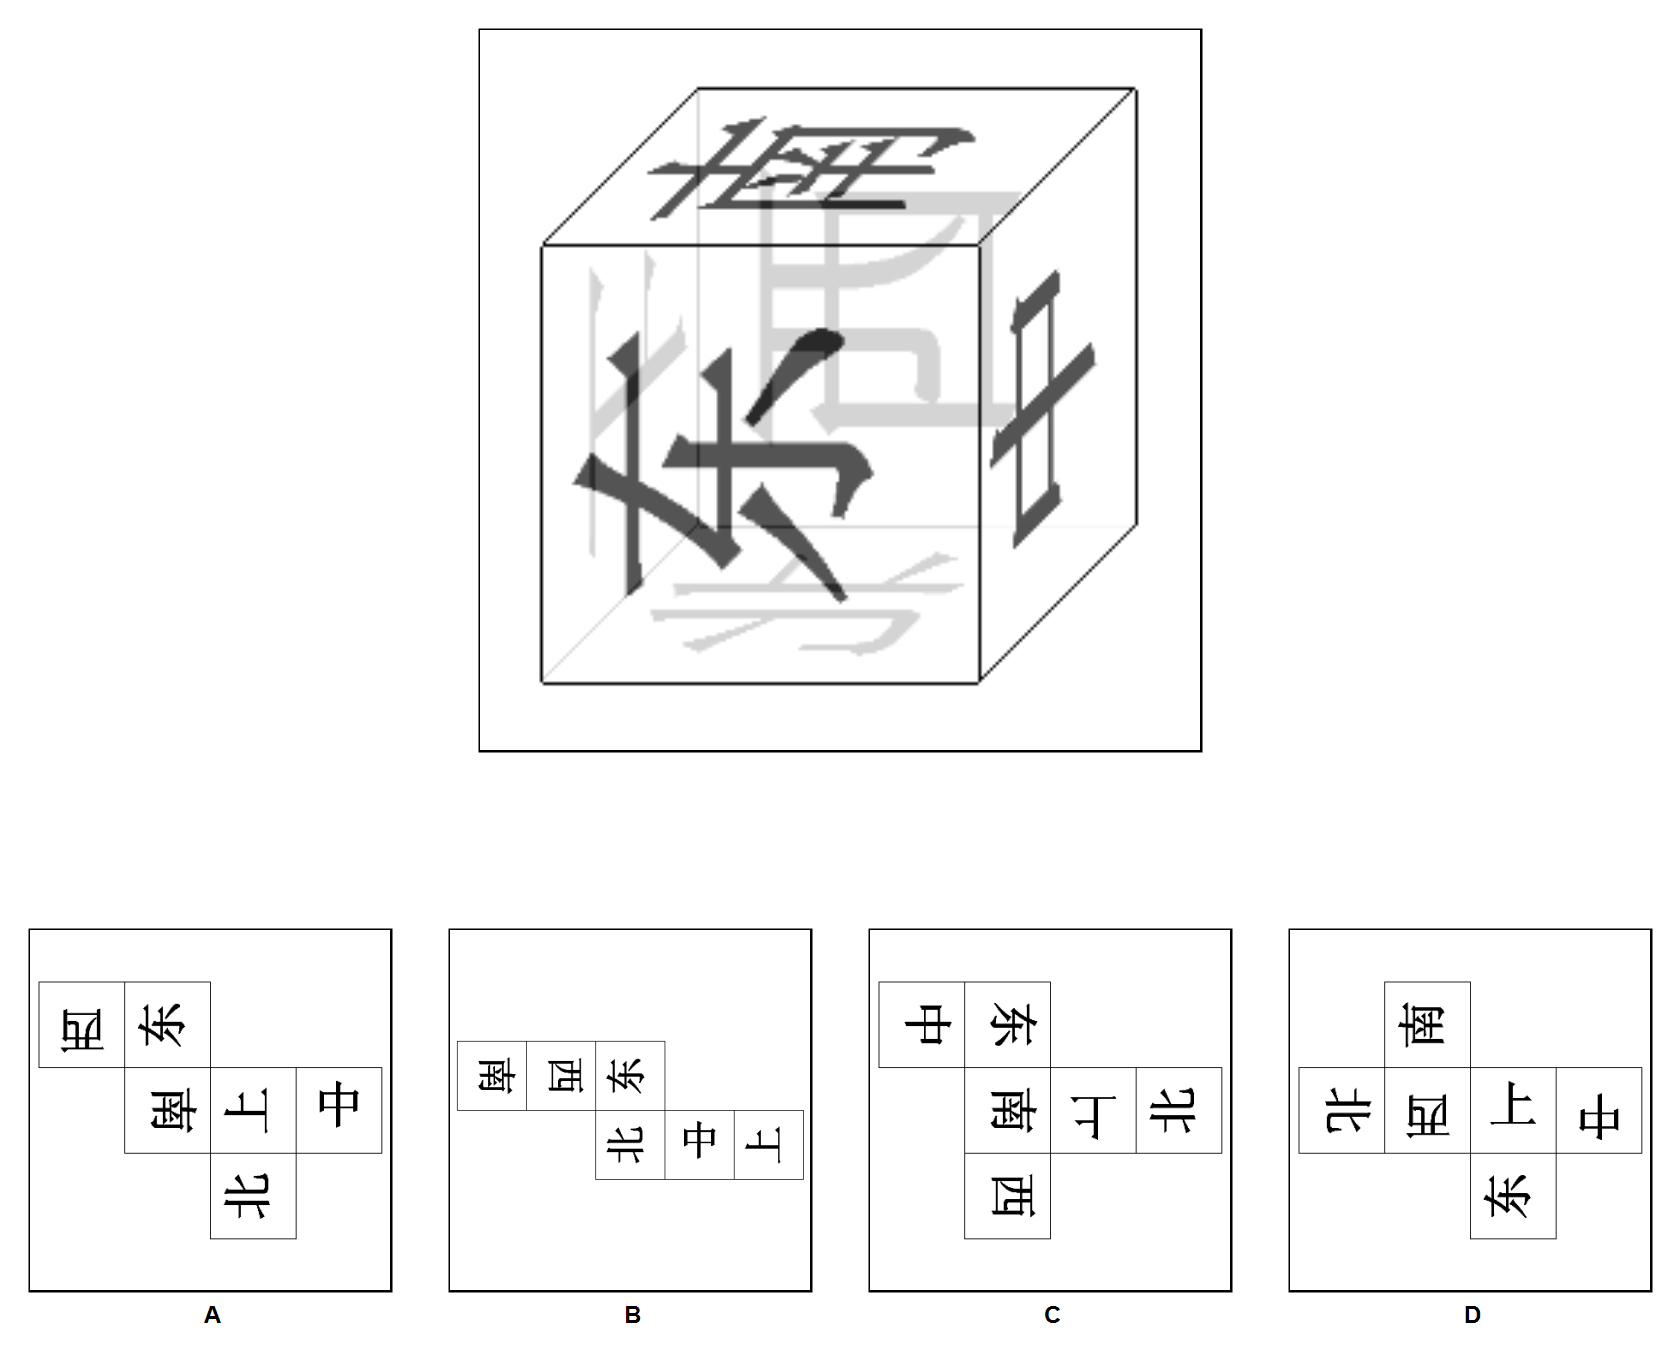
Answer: C